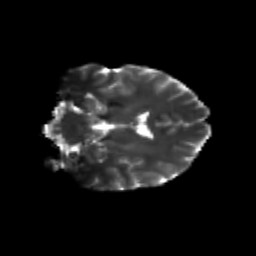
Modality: T2w
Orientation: coronal
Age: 21
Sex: male
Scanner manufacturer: siemens
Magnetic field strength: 3 T
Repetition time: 3.5 s
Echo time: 0.113 s